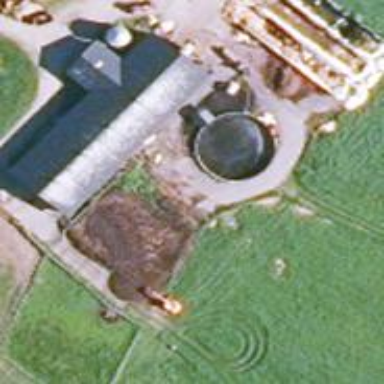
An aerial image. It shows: Farm auxiliary building.